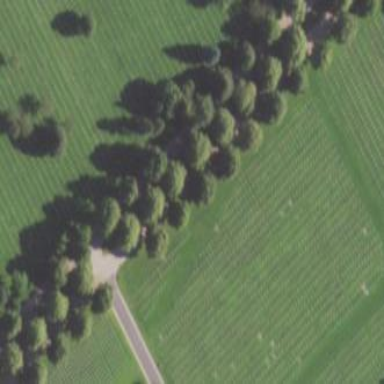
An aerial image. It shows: Sector in the cemetery.